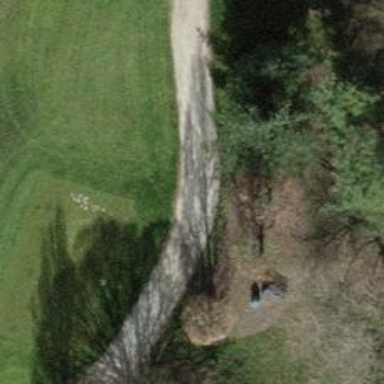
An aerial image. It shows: Designated golf cartpath for service vehicles.